Interaction volume radius: 10 \u00c5
Interaction volume height: 30 \u00c5
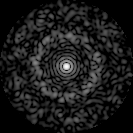
Disorder parameter: 0.85